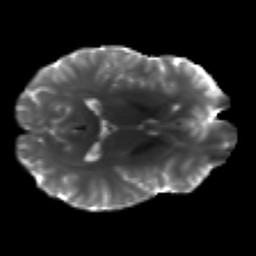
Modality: T2w
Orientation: axial
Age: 22
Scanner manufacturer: siemens
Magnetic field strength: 3 T
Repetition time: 4.52 s
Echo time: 0.084 s